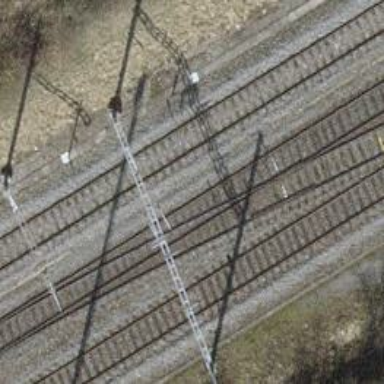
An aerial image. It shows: Railway track with contact line for electrification.